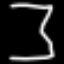
Label: hourglass